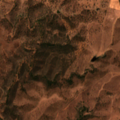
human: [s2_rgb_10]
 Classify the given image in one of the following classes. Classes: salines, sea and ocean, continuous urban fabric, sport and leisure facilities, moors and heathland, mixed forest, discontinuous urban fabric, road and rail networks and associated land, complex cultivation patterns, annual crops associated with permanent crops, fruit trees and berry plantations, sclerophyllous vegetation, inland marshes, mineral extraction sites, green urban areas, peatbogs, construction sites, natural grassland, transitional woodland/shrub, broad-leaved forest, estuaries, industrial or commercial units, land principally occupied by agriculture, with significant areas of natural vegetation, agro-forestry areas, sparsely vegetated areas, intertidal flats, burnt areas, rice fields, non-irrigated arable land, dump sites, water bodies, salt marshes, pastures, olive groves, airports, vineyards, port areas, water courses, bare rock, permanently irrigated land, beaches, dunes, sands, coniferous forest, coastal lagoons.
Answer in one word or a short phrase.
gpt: pastures, agro-forestry areas, broad-leaved forest, sclerophyllous vegetation, transitional woodland/shrub